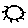
Label: sun